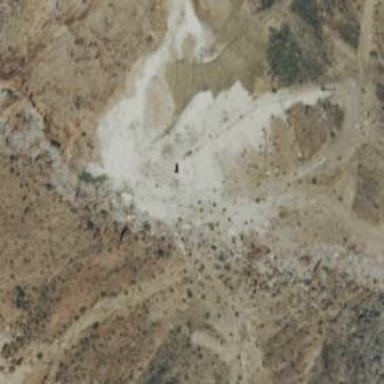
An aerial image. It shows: Quarry area.